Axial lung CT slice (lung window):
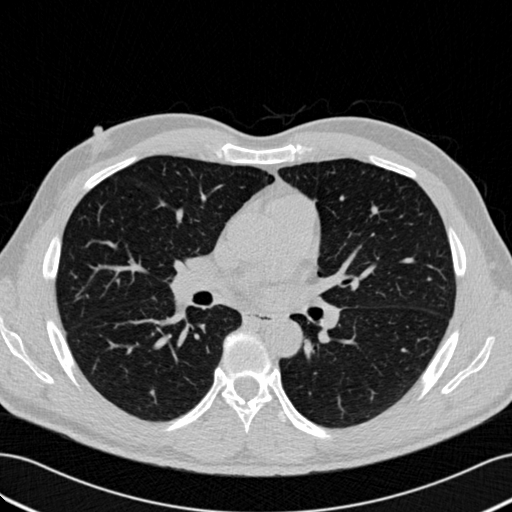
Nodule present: no